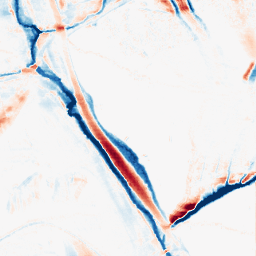
Category: morphological
Decomposition family: morphological_ellipse
Decomposition parameters: operation: average
width: 10
height: 30
Upsampling method: sinc_blackman
Upsampling parameters: scale: 4
kernel_size: 8
Upsampling scale: 4